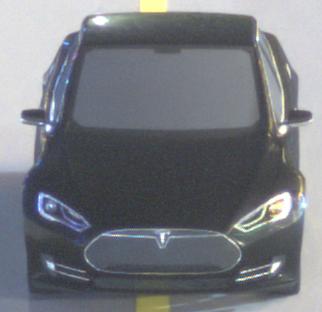
Make: Tesla
Model: Model S 60
Detailed model: Model S
Model produced from: 2013/10
Model produced until: 2014/10
Doors: 5
Color: black
Road condition: dry road
Daytime: night
Contrast: high contrast